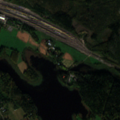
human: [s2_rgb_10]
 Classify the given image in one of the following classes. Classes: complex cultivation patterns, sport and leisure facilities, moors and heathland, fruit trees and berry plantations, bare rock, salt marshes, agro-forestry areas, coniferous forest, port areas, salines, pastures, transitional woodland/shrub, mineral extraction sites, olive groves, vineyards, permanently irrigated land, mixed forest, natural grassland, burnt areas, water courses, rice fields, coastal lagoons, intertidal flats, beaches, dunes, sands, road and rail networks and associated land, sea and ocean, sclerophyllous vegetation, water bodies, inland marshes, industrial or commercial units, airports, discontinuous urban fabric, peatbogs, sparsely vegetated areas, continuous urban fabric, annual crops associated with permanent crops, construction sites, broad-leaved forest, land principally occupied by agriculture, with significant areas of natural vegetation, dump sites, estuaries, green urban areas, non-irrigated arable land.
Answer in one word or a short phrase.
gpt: discontinuous urban fabric, land principally occupied by agriculture, with significant areas of natural vegetation, coniferous forest, mixed forest, water bodies